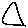
Label: triangle